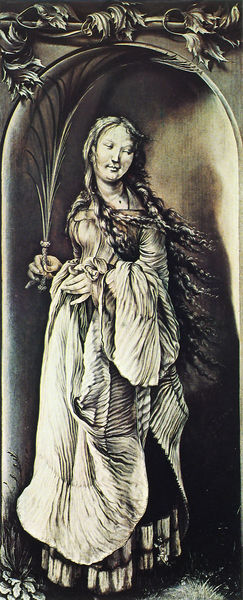
Titel: Hl. Lucia(?) vom Heller-Altar
Künstler: Mathis Gothard Neithart
Institution: Karlsruhe, Staatliche Kunsthalle
Schlagwörter: gestein, schatten, braun, frau, kleid, jung, stein, einsam, figur, gewand, haare, lange haare, mutter, locken, ranken, skulptur, magd, bogen, monochrom, floral, farn, palme, palmwedel, wedel, schwanger, foto, nische, schwarzweiß, portal, palmzweig, heilige, heilig, maria, madonna, friedlich, schwangere, geälde, langes haar, niwche